Question: I'm working with Google sheet API on eclipse.
When I am trying to import different libraries from com.google.api,
'''
import com.google.api.client.auth.oauth2.Credential;
import com.google.api.client.extensions.java6.auth.oauth2.AuthorizationCodeInstalledApp;
import com.google.api.client.extensions.jetty.auth.oauth2.LocalServerReceiver;
import com.google.api.client.googleapis.auth.oauth2.GoogleAuthorizationCodeFlow;
import com.google.api.client.googleapis.auth.oauth2.GoogleClientSecrets;
import com.google.api.client.googleapis.javanet.GoogleNetHttpTransport;
import com.google.api.client.http.javanet.NetHttpTransport;
import com.google.api.client.json.JsonFactory;
import com.google.api.client.json.jackson2.JacksonFactory;
import com.google.api.client.util.store.FileDataStoreFactory;
import com.google.api.services.sheets.v4.Sheets;
import com.google.api.services.sheets.v4.SheetsScopes;
'''
I'm facing with problem 'The import com.google.api cannot be resolved'

despite I've added the following dependencies to to build.gradle file :
'''
compile 'com.google.api-client:google-api-client:1.23.0'
compile 'com.google.oauth-client:google-oauth-client-jetty:1.23.0'
compile 'com.google.apis:google-api-services-sheets:v4-rev516-1.23.0'
'''
Thanks for your attention. I'm looking forward to your reply.
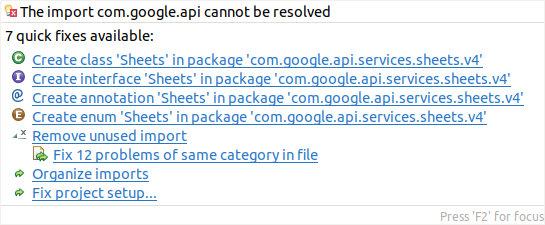
Answer: May be performing gradle build task may help.
Also right btn click on project > Gradle > Refresh Gradle Project may be required.